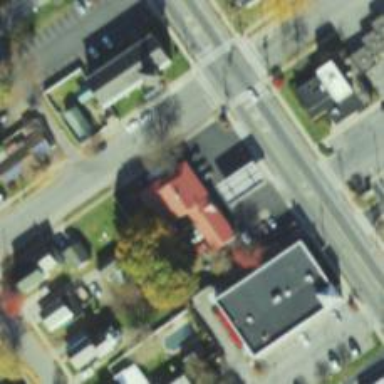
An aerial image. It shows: Convenience shop.